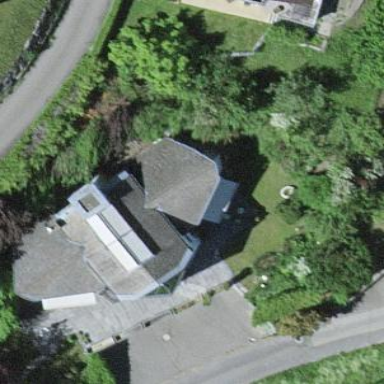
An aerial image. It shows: Simple and straightforward house.